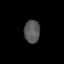
Tissue: skin
Cell type: Others
Senescence score: 0.7967
Nuclear area (px): 348
Mean DAPI intensity: 88.977